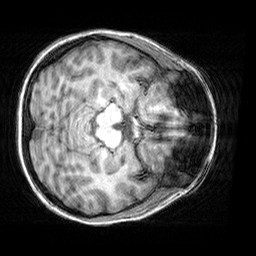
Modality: T1w
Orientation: axial
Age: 22
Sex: female
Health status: healthy
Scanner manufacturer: siemens
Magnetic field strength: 3 T
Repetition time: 2.3 s
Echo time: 0.00303 s